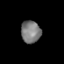
Tissue: prostate
Cell type: T cells
Senescence score: 0.2525
Nuclear area (px): 428
Mean DAPI intensity: 122.979